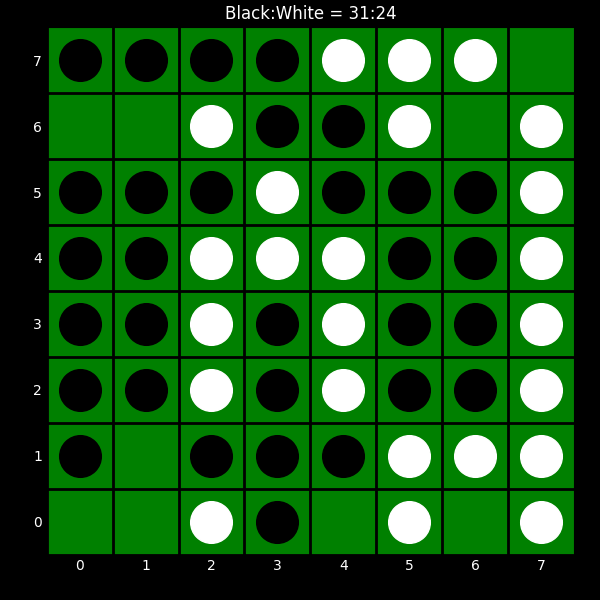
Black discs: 31
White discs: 24